Interaction volume radius: 5 \u00c5
Interaction volume height: 20 \u00c5
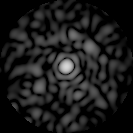
Disorder parameter: 0.8654